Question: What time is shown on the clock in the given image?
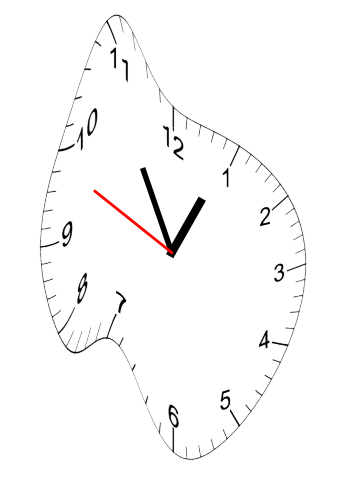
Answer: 12:54:49